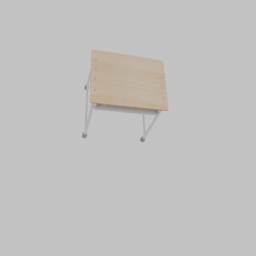
Label: furniture